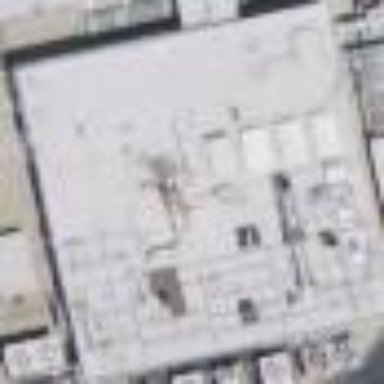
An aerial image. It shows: Industrial building used as office.